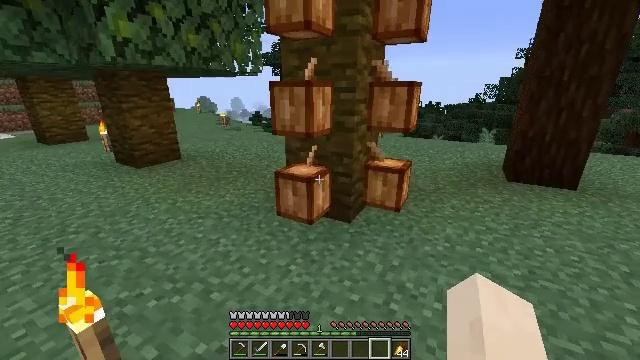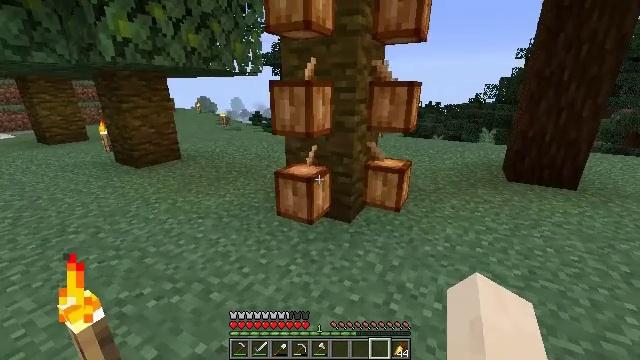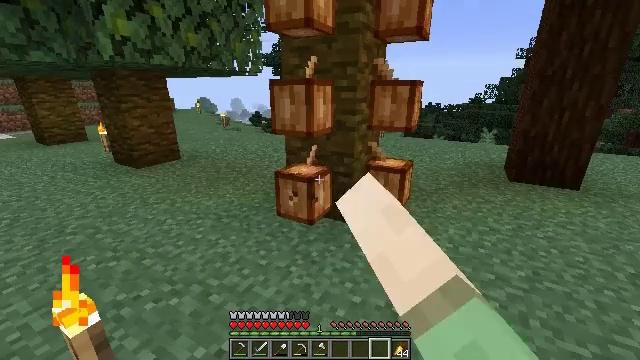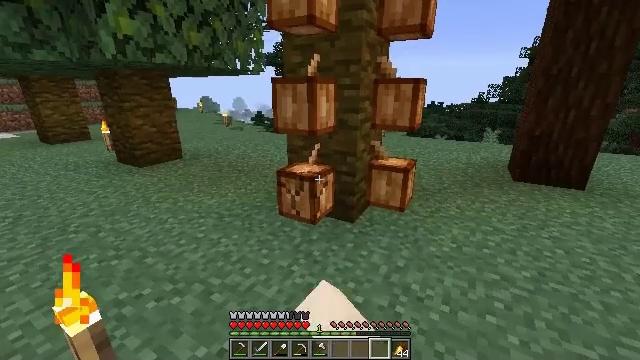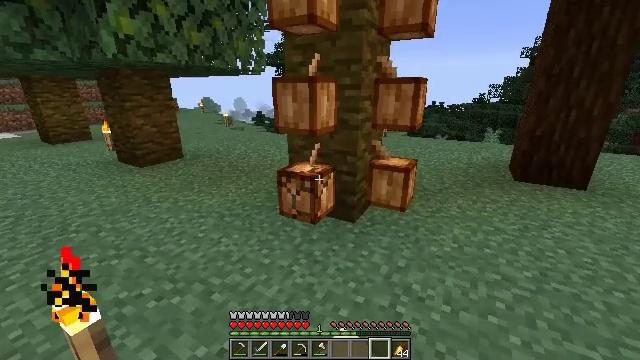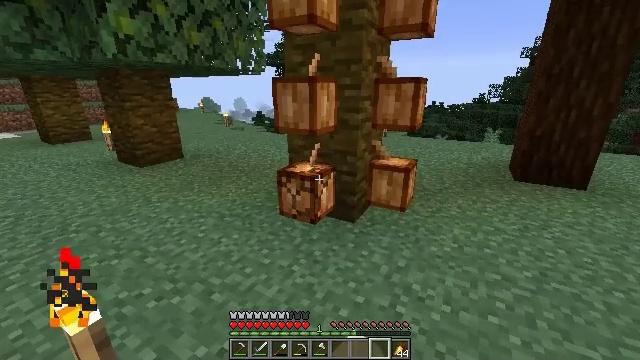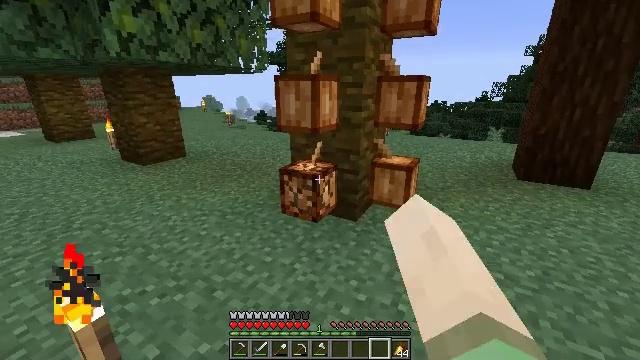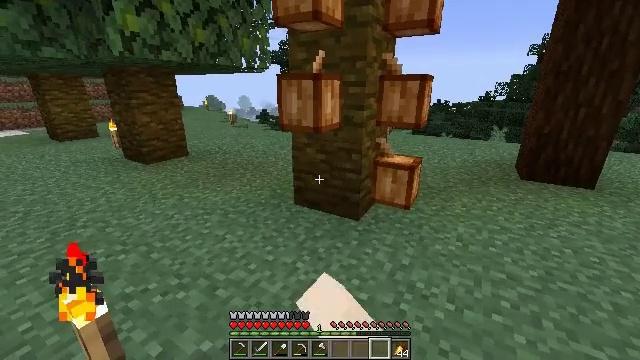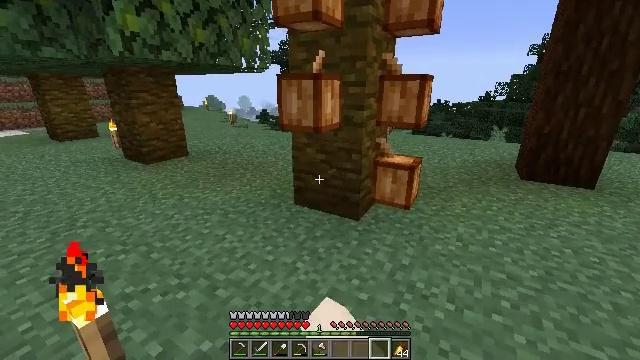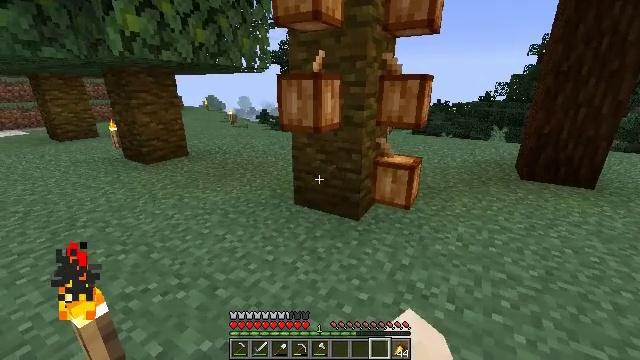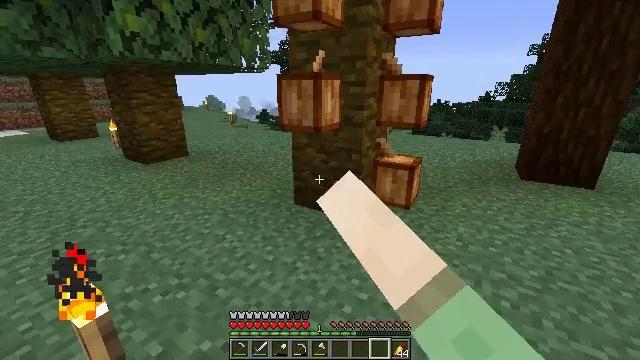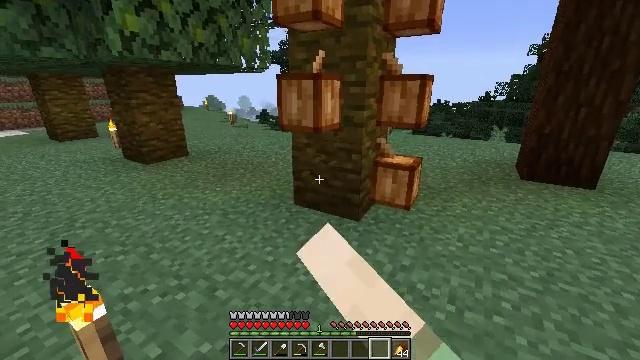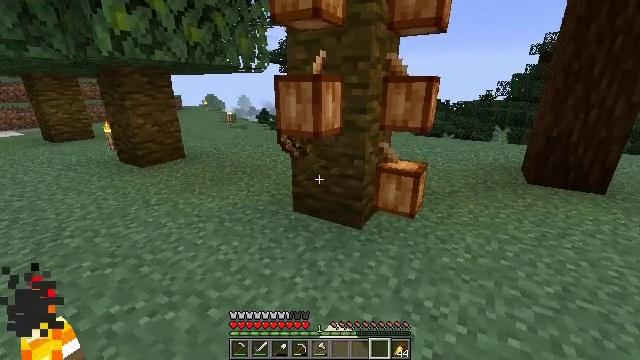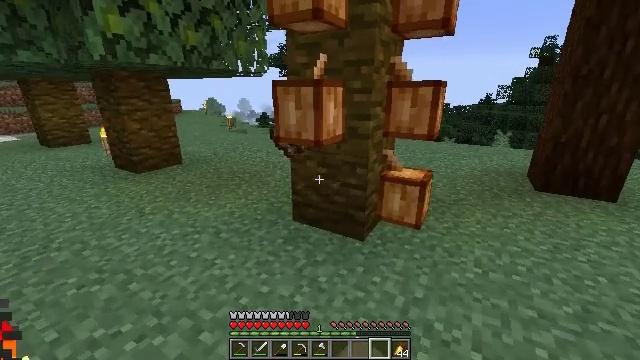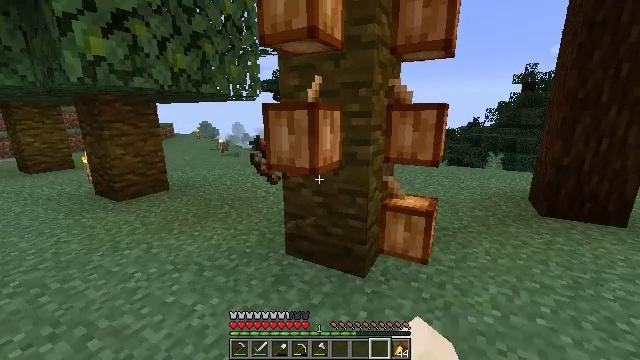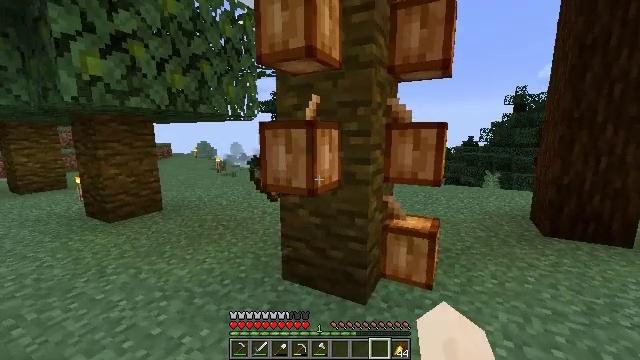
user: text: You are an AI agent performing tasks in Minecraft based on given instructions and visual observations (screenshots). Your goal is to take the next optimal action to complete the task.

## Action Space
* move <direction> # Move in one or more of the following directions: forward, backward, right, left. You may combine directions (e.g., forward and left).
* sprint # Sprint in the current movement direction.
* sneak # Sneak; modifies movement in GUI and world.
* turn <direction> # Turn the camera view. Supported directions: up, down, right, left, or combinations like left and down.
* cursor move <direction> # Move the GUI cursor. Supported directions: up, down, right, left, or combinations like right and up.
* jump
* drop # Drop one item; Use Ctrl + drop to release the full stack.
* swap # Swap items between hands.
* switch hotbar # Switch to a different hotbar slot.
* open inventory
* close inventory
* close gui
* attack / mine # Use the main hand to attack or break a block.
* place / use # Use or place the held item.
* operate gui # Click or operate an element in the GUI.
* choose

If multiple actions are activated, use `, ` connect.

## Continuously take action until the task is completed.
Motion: motion action
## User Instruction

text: Break the cocoa pod.
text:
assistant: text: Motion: attack / mine
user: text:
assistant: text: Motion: attack / mine
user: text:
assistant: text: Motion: attack / mine
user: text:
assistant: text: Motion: attack / mine
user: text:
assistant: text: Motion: attack / mine
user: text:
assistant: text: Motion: attack / mine
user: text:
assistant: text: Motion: attack / mine
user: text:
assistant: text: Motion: attack / mine
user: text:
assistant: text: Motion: attack / mine
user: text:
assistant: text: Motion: attack / mine
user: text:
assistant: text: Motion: move forward
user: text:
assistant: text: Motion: move forward
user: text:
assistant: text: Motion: move forward
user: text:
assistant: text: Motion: move forward, turn right and up
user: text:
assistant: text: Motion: move forward, turn up
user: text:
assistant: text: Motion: move forward, turn up
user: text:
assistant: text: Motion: no_op
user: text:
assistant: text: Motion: no_op
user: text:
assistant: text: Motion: attack / mine
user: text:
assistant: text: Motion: attack / mine
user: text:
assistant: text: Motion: attack / mine
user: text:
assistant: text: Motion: attack / mine
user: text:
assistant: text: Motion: attack / mine
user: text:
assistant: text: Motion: attack / mine
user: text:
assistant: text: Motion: attack / mine
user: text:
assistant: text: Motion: attack / mine
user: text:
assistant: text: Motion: attack / mine
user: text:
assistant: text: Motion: attack / mine
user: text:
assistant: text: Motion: attack / mine
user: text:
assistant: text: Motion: attack / mine